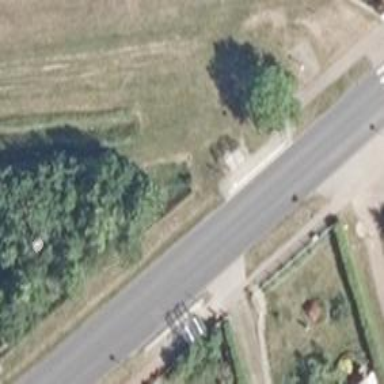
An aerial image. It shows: Tertiary road with asphalt surface. The road has separate sidewalks on both sides.